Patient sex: F
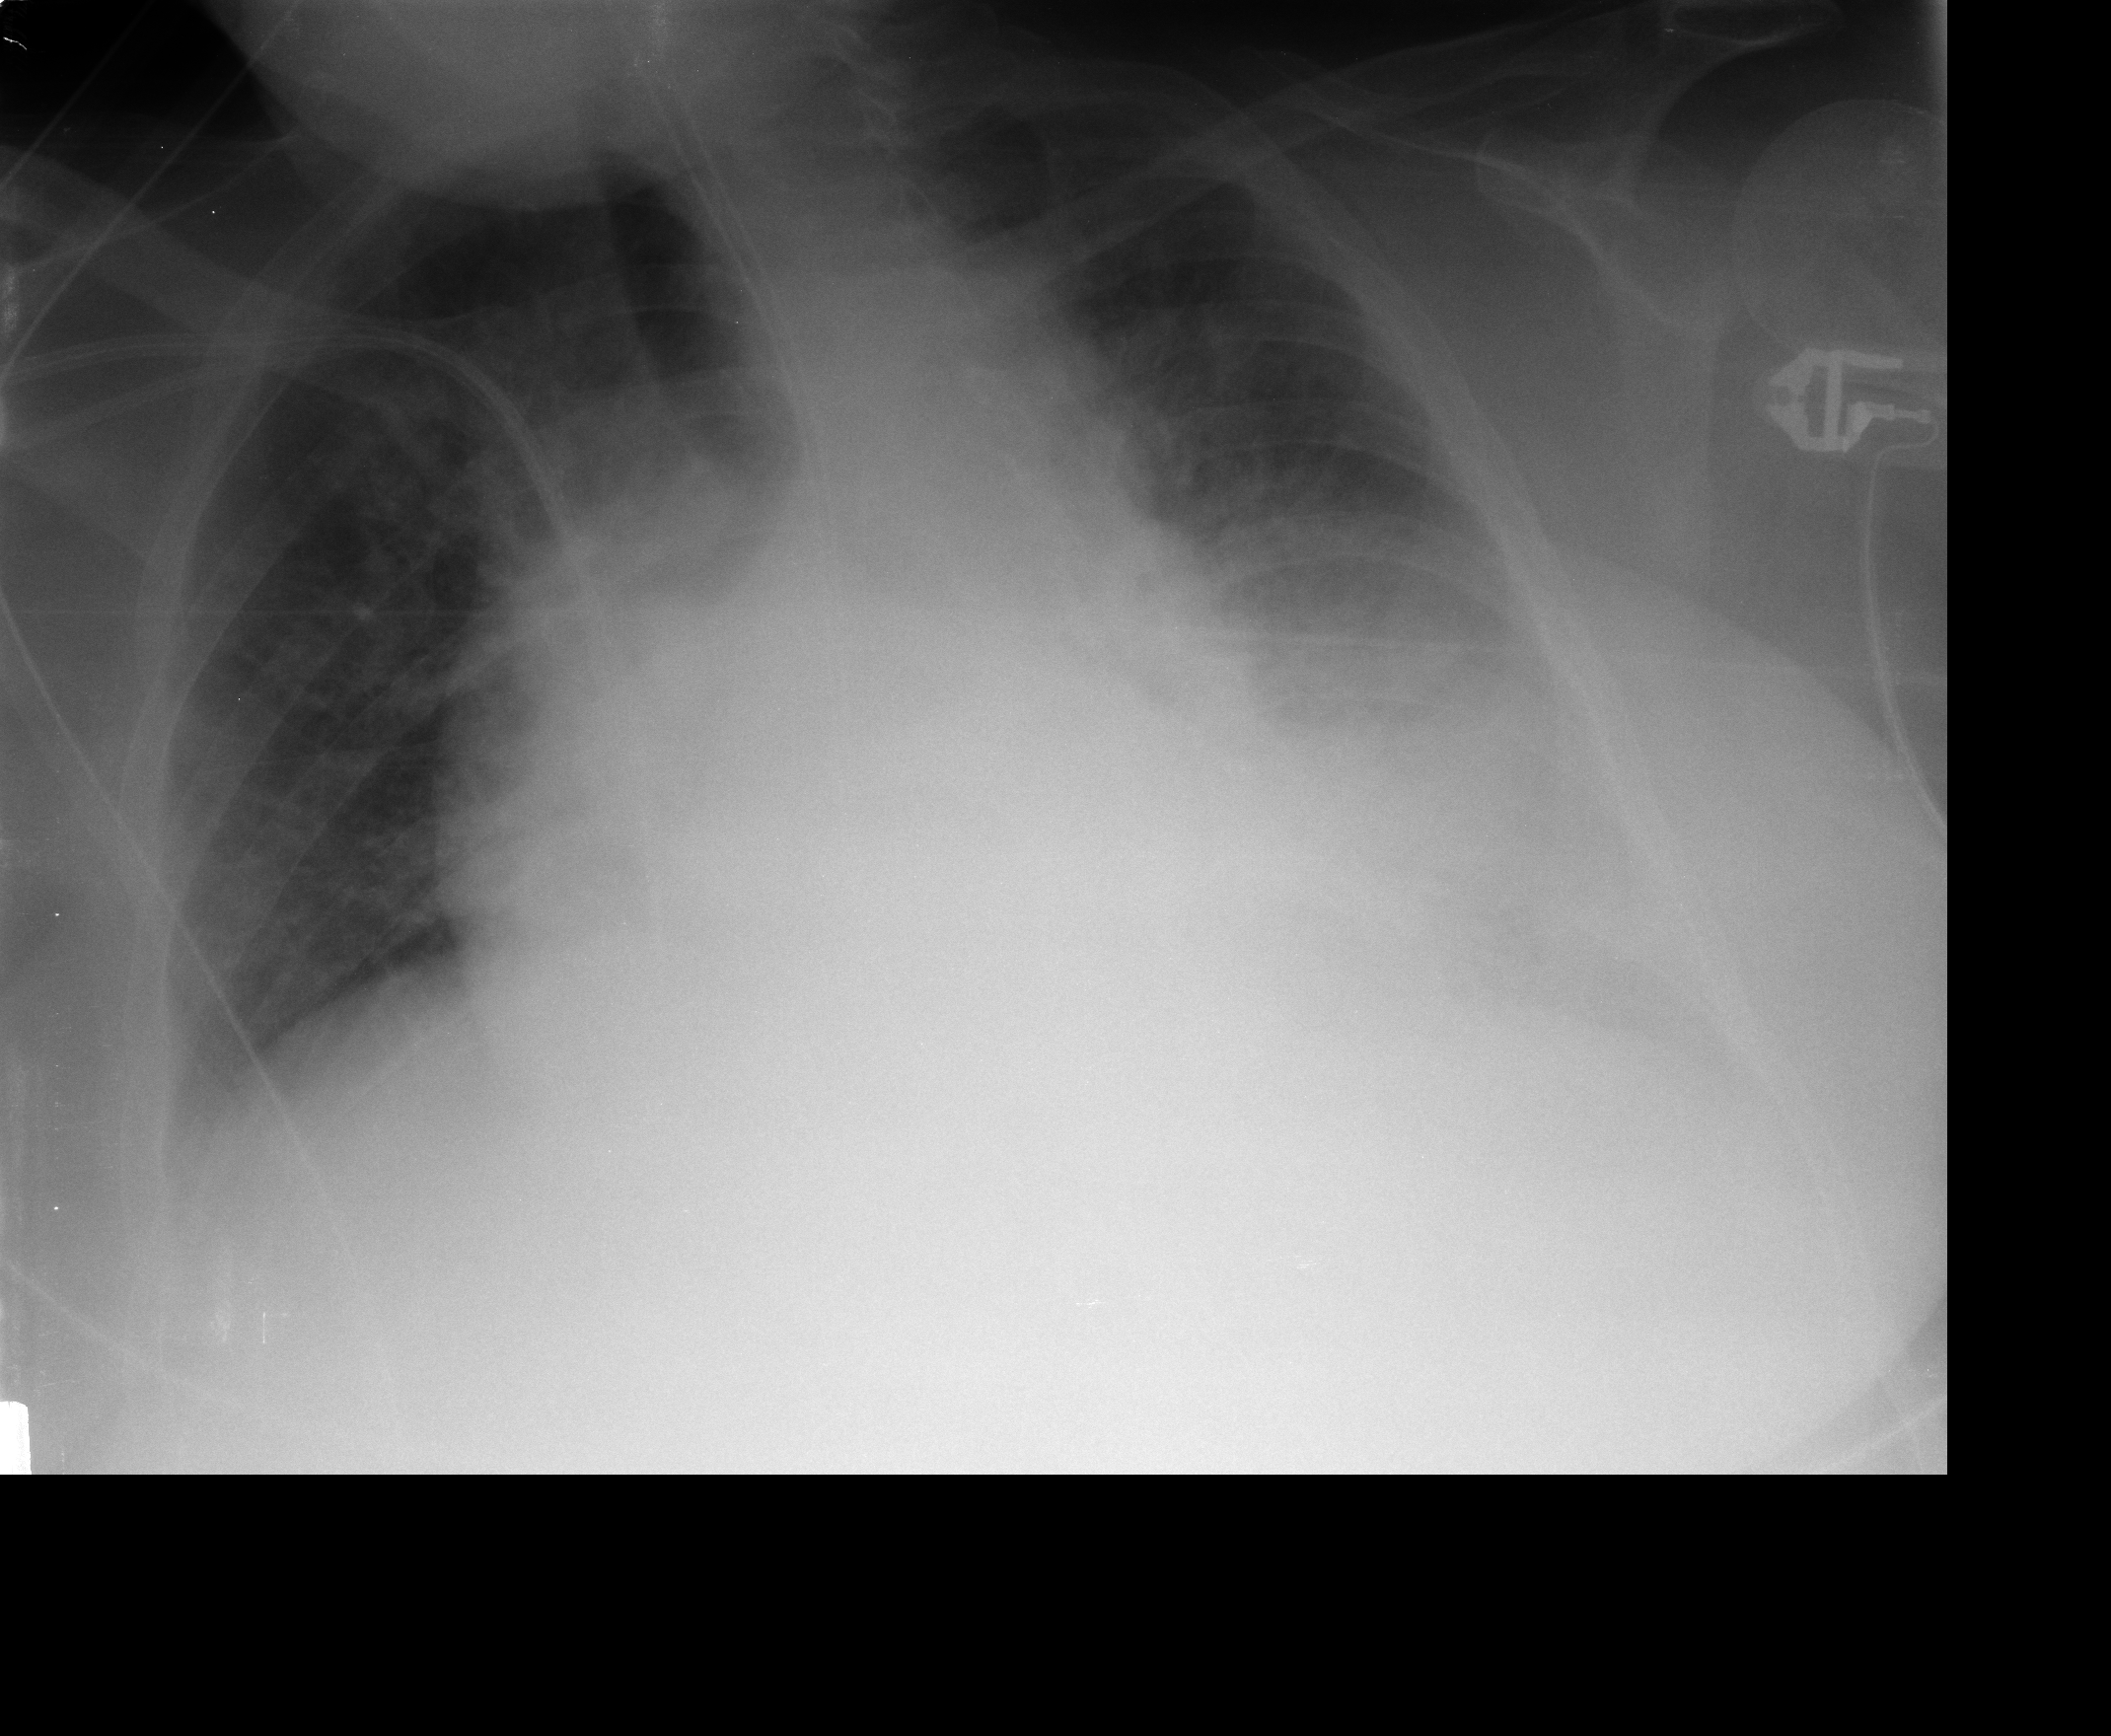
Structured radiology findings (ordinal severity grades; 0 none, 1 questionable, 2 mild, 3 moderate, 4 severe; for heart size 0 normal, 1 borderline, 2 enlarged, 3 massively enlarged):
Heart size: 2
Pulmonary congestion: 3
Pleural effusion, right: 0
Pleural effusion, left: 2
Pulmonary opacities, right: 0
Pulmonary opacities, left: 2
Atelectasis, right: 1
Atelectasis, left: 2